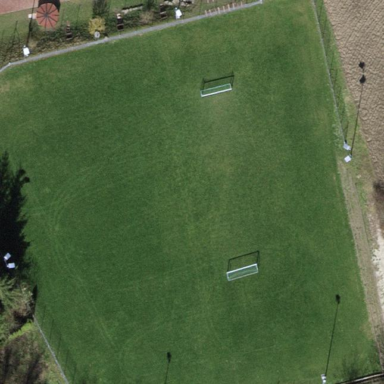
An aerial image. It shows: Soccer pitch with grass surface for leisure land.